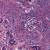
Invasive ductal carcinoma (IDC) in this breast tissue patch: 0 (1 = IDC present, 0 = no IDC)